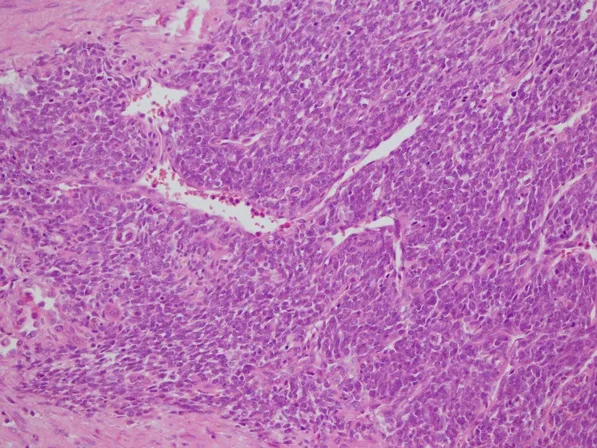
Histological features of the primary pulmonary fibrosarcoma showing a momorphous population of small and undifferentiated spindle cells (Haematoxylin Eosin 430X).
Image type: pathology (h&e)